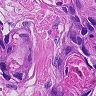
Metastatic tissue present: yes